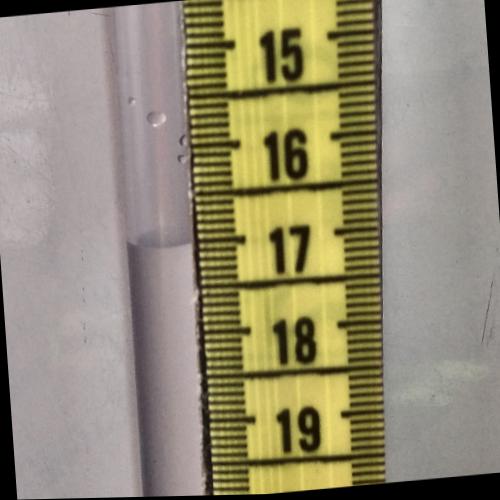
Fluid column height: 17.0 cm